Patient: sex M, age 57
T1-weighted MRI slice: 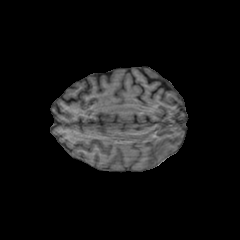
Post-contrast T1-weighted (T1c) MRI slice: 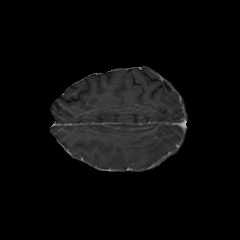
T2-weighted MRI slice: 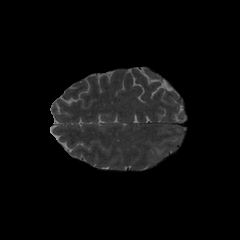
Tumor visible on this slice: yes
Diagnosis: Glioblastoma, IDH-wildtype
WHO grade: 4